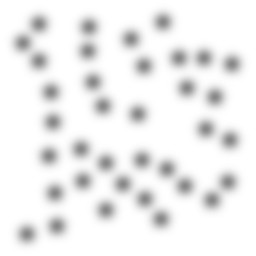
Squares: 0
Triangles: 0
Stars: 36
Total shapes: 36